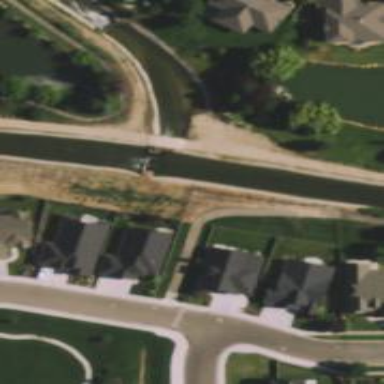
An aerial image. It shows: Weir along the waterway.